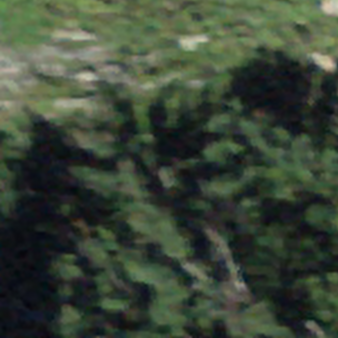
Label: other